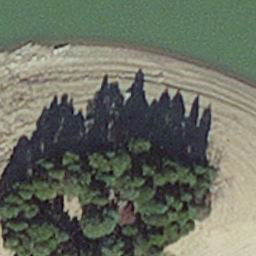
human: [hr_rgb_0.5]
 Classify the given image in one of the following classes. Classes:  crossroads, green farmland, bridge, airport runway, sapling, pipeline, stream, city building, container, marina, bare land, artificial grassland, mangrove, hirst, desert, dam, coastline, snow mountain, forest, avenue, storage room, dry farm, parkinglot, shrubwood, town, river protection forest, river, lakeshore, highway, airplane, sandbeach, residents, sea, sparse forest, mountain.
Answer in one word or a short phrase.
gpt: hirst